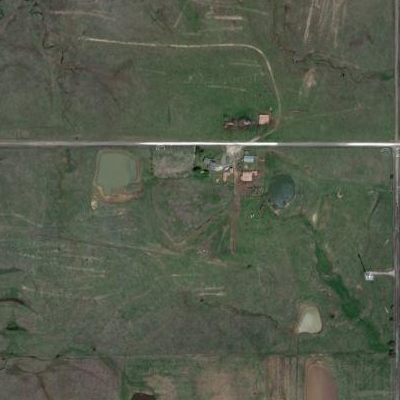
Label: aGrass